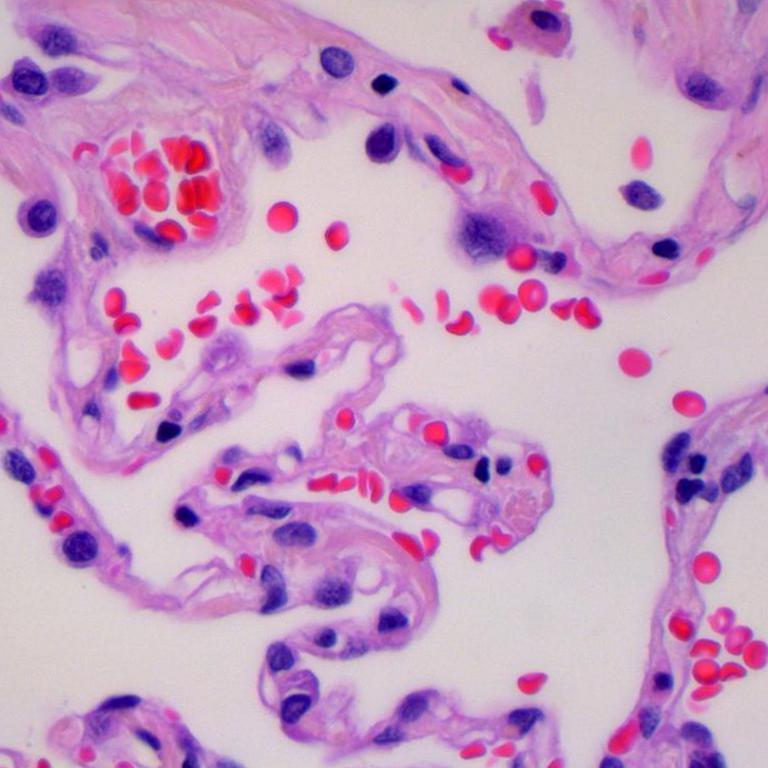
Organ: lung
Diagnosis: benign